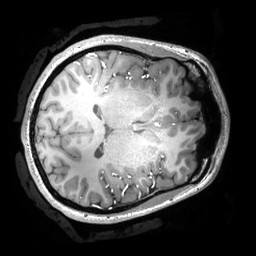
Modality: T1w
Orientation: axial
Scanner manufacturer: philips
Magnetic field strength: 7 T
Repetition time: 0.008 s
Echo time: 0.001974 s